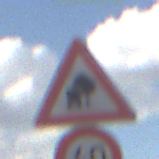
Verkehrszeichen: UnzureichendesLichtraumprofil
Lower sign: Geschwindigkeit40
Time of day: Midday
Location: Outdoor (Nature)
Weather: PartlyCloudy
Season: NotSpecified
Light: Natural